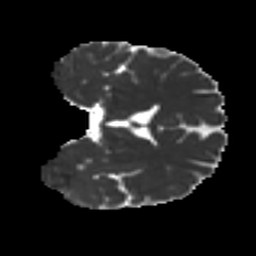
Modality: MD
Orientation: coronal
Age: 32
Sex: male
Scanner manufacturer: ge
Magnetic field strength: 3 T
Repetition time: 7.8 s
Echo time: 0.0606 s